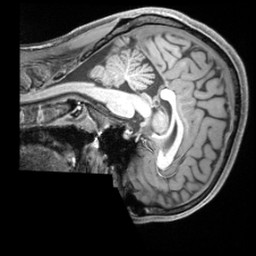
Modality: T1w
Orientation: sagittal
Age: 21
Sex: male
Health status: ill
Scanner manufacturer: siemens
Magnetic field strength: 3 T
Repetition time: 2.2 s
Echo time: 0.00218 s